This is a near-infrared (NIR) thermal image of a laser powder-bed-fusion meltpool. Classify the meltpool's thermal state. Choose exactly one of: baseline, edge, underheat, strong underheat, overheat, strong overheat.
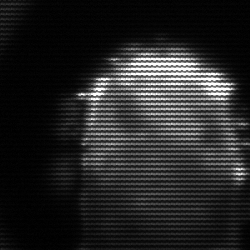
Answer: baseline